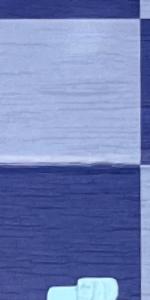
Label: Empty